Question: I have a UDF that will look in a given cell for numbers inside of parenthesis then sum all numbers inside of parenthesis in a given cell, it works well 90% of the time but when I have something inside of parenthesis that is not a number i.e a word or phrase, it will return #VALUE! I'm trying to fix this so that it will ignore words etc that are inside parenthesis. Also for some reason, having a "." after parenthesis makes it so that the numbers in the parenthesis before the "." are ignored when they shouldn't be.
### screenshot of problems explained above

The function is as follows
'''
Public Function Addum(rng As Range) As Double
Dim s As String, L As Long, temp As String
Dim CH As String
s = rng.Value
L = Len(s)
For i = 1 To L
CH = Mid(s, i, 1)
If CH Like "[0-9]" Or CH = "." Or CH = "(" Or CH = ")" Then
temp = temp & CH
Else
temp = temp & " "
End If
Next i
temp = Application.WorksheetFunction.Trim(temp)
arr = Split(temp, " ")
For Each a In arr
If Left(a, 1) = "(" Then
a = Mid(a, 2, Len(a) - 2)
If IsNumeric(a) Then
Addum = Addum + CDbl(a)
End If
End If
Next a
End Function
'''
this question is different from <URL>
because im asking for it to work when there are words inside of parenthesis present and when there are "." after the parenthesis.
thanks in advance for any help that you can provide!
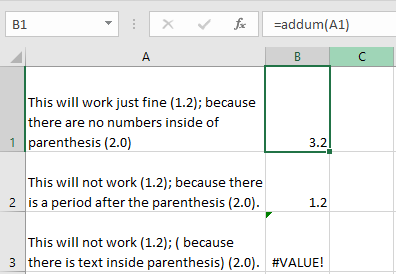
Answer: '''
Public Function Addum(rng As Range) As Double
Dim s As String, temp As String, i As Long
Dim CH As String, inParens As Boolean, q As String
s = rng.Value
For i = 1 To Len(s)
CH = Mid(s, i, 1)
If CH = "(" Then
inParens = True
q = ""
ElseIf CH = ")" Then
inParens = False
temp = temp & " " & q
Else
If inParens Then q = q & _
IIf(CH Like "[0-9]" Or CH = ".", CH, " ")
End If
Next i
temp = Application.WorksheetFunction.Trim(temp)
arr = Split(temp, " ")
For Each a In arr
If IsNumeric(a) Then Addum = Addum + CDbl(a)
Next a
End Function
'''